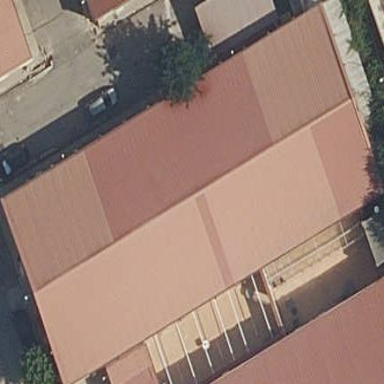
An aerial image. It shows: Warehouse.